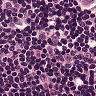
Metastatic tissue present: yes